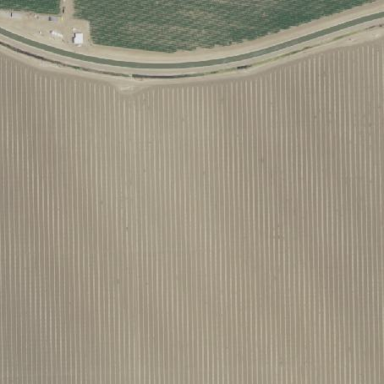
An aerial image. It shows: Farmland with field cropland.